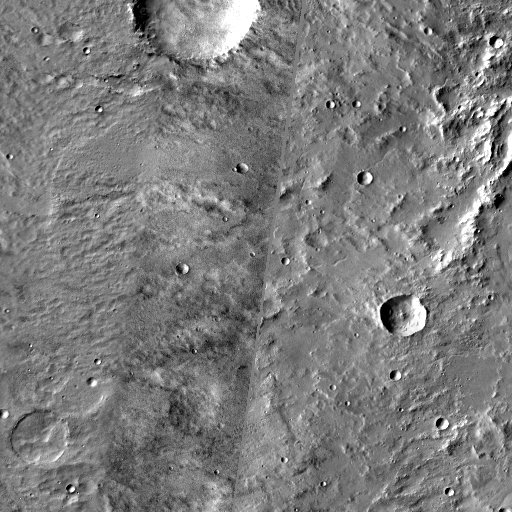
Crater classes present: Background, Other, Buried, Secondary